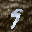
Label: 9